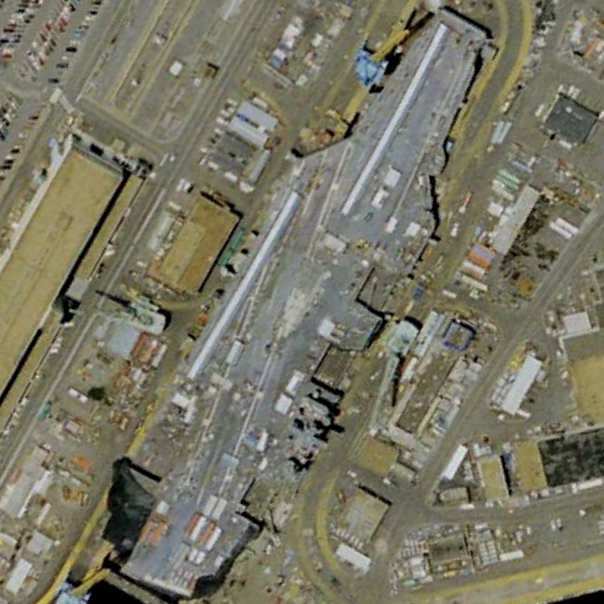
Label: aircraft_carrier